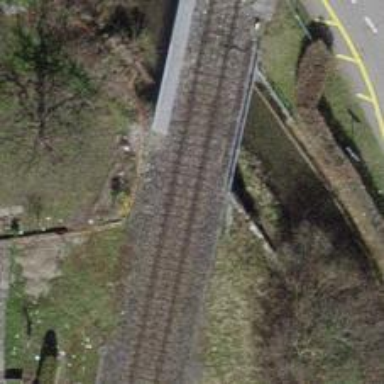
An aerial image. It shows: Bridge with electrified rail tracks and contact line.